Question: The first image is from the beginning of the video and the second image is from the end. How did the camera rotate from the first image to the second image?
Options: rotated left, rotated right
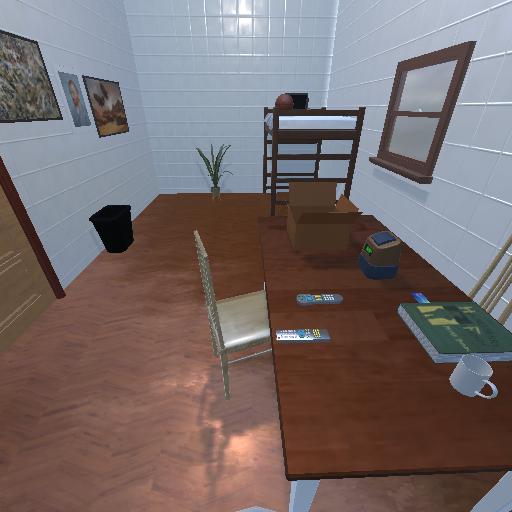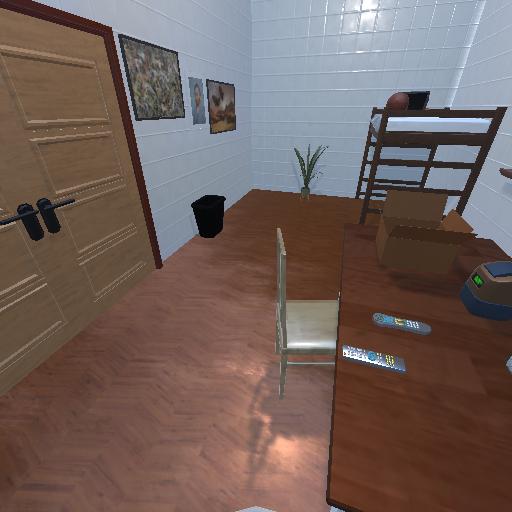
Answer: rotated left